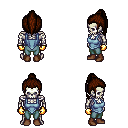
a pixel art fantasy rpg character, male body template, skeleton, blue vest, teal pants, brown long topknot hairstyle, gold gloves, brown shoes, four views (front, back, left, right), 2x2 character sprite sheet, small pixel art, hard edges, no anti-aliasing